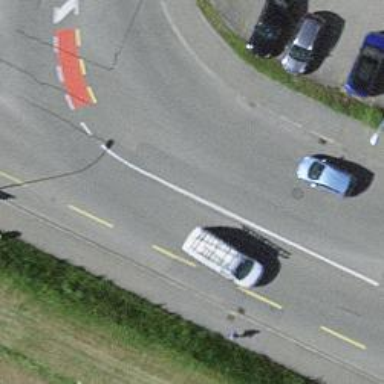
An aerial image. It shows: Island crossing on the road.